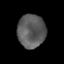
Tissue: prostate
Cell type: T cells
Senescence score: 0.337
Nuclear area (px): 904
Mean DAPI intensity: 92.56